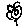
Label: flower